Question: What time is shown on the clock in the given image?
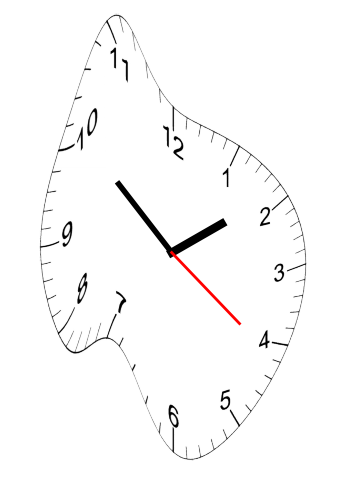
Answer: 01:51:21